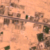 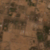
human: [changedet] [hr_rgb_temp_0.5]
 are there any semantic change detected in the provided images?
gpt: No change in this area.